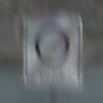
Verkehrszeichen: EndeUmweltzone
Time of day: MorningAfternoon
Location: Outdoor (Nature)
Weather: PartlyCloudy
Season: NotSpecified
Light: Natural